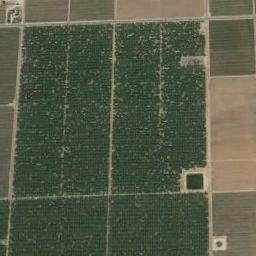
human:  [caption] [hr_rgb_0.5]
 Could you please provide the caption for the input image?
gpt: There are many crops in rectangular farmlands .

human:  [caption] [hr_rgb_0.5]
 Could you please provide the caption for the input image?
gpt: There are some green and bare rectangular farmland .

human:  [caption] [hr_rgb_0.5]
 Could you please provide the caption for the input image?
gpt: Four neatly arranged green rectangular farm fields .

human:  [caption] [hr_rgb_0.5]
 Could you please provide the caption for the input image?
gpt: Several green rectangular farmlands are surrounded by some khaki rectangular farmlands .

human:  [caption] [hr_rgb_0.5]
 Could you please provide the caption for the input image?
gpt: There are several green rectangular farmlands and yellow ones .